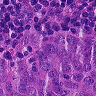
Metastatic tissue present: yes